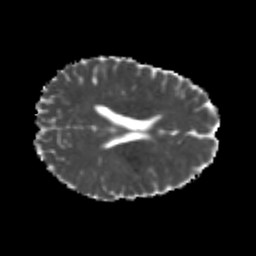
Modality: MD
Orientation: axial
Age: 22
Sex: male
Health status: healthy
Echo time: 0.074 s